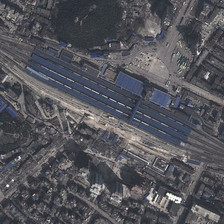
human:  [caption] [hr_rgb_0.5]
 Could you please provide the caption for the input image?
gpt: many buildings are in two sides of a railway station .

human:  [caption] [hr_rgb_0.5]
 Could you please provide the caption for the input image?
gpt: many buildings are in two sides of a railway station .

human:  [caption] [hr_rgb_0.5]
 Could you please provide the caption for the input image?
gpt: many buildings are in two sides of a railway station .

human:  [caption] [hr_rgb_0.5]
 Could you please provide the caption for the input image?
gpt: many buildings are in two sides of a railway station .

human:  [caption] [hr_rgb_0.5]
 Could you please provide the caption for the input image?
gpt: many buildings are in two sides of a railway station .